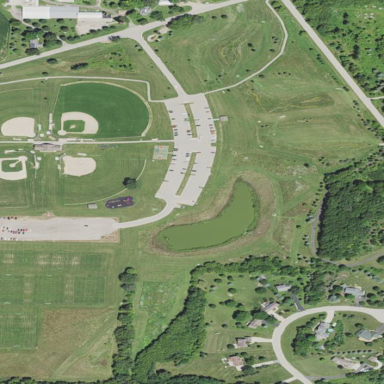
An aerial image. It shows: Disc golf course designed for leisure and sport.